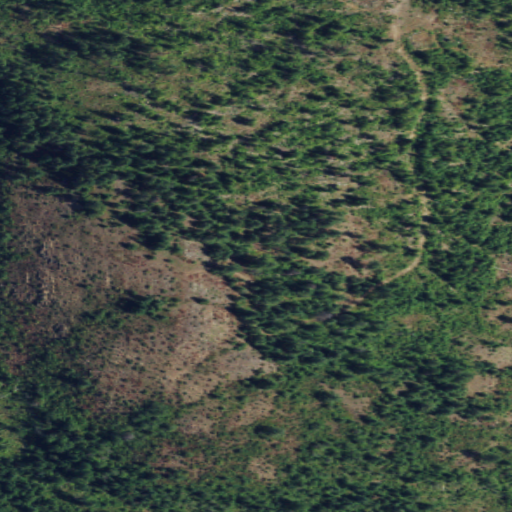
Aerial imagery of mountain in Washington named Hanlon Mountain containing evergreen forest, shrub, and deciduous forest